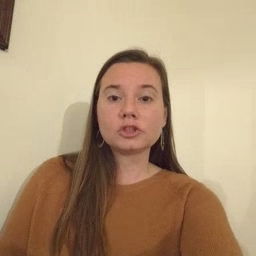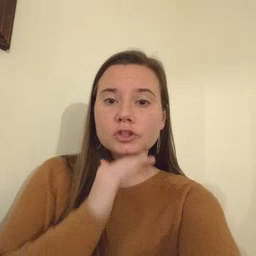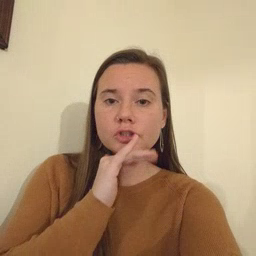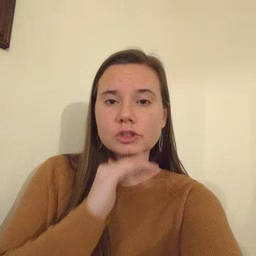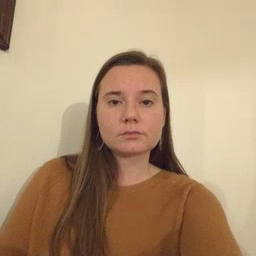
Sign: dirty